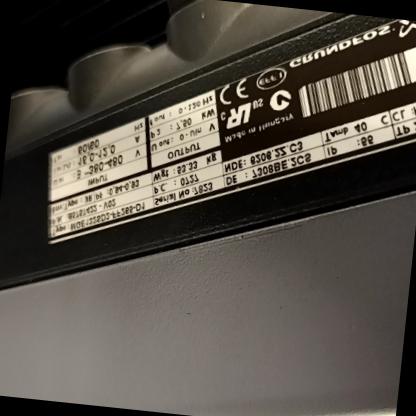
Klasa: tabliczka-znamionowa